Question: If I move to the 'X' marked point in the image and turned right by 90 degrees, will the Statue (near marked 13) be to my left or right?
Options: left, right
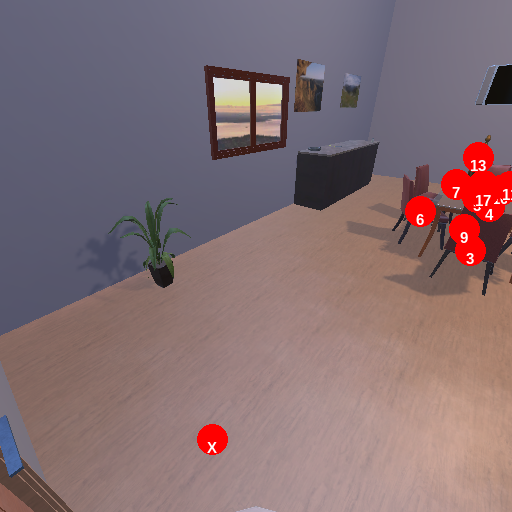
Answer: left